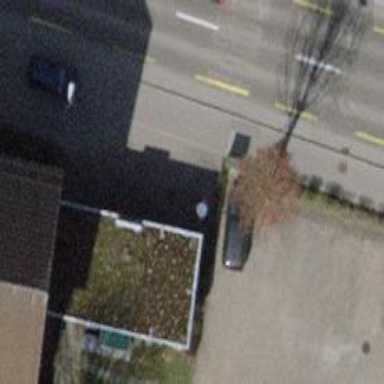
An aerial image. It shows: Street cabinet of man-made origin.